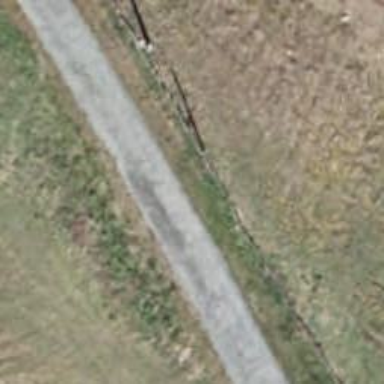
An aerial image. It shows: Unclassified road.